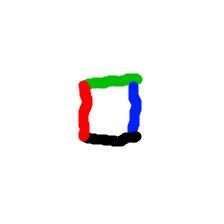
Shape: square